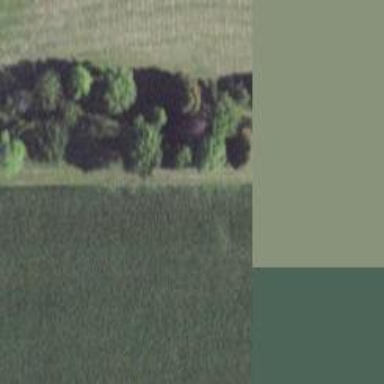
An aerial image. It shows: Row of trees in natural setting.